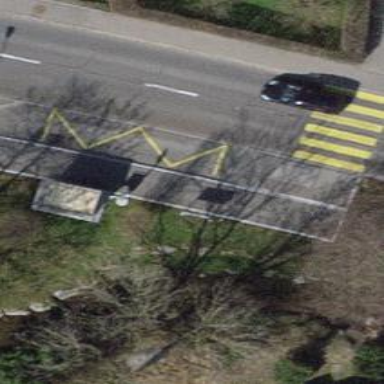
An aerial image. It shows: Platform for public transport with shelter.